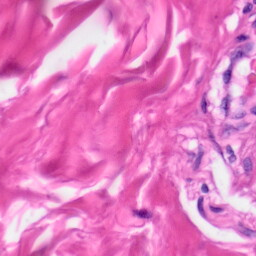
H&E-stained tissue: Skin